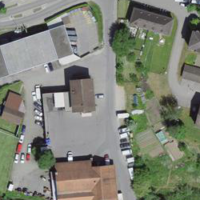
EUNIS habitat code: 54
Species observed at this site:
Medicago sativa